Interaction volume radius: 10 \u00c5
Interaction volume height: 25 \u00c5
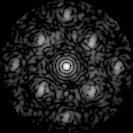
Disorder parameter: 0.4633